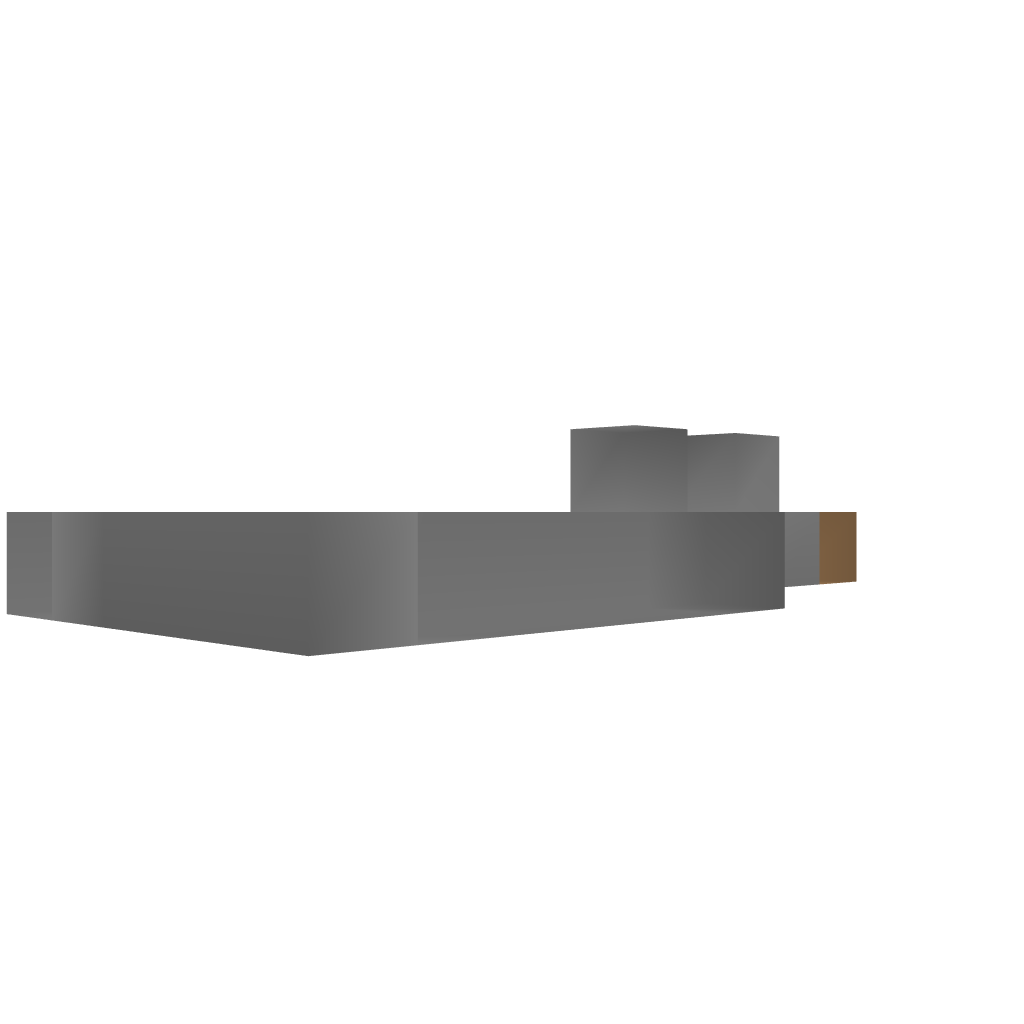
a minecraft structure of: Dusk to Dawn Switch with Override bad low quality